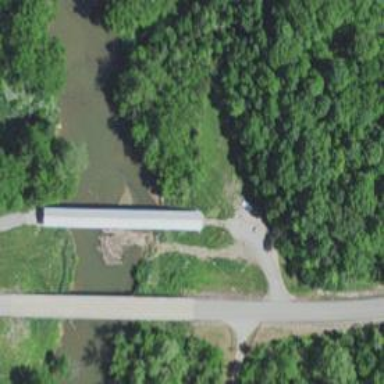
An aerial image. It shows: Covered bridge over service road.